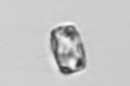
Label: Thalassiosira